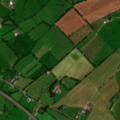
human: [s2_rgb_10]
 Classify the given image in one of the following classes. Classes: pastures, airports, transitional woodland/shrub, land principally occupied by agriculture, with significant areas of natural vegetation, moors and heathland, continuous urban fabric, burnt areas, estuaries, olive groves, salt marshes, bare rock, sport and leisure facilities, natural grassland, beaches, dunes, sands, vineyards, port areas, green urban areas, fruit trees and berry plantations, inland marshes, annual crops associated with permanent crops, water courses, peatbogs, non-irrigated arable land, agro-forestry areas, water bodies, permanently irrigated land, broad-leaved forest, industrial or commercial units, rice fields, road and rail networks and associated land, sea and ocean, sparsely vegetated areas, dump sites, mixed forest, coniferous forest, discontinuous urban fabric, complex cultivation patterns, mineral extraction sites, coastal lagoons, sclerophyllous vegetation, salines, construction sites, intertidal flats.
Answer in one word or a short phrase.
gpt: pastures